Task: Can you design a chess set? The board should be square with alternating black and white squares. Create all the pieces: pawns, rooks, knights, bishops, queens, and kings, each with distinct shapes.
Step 2687:
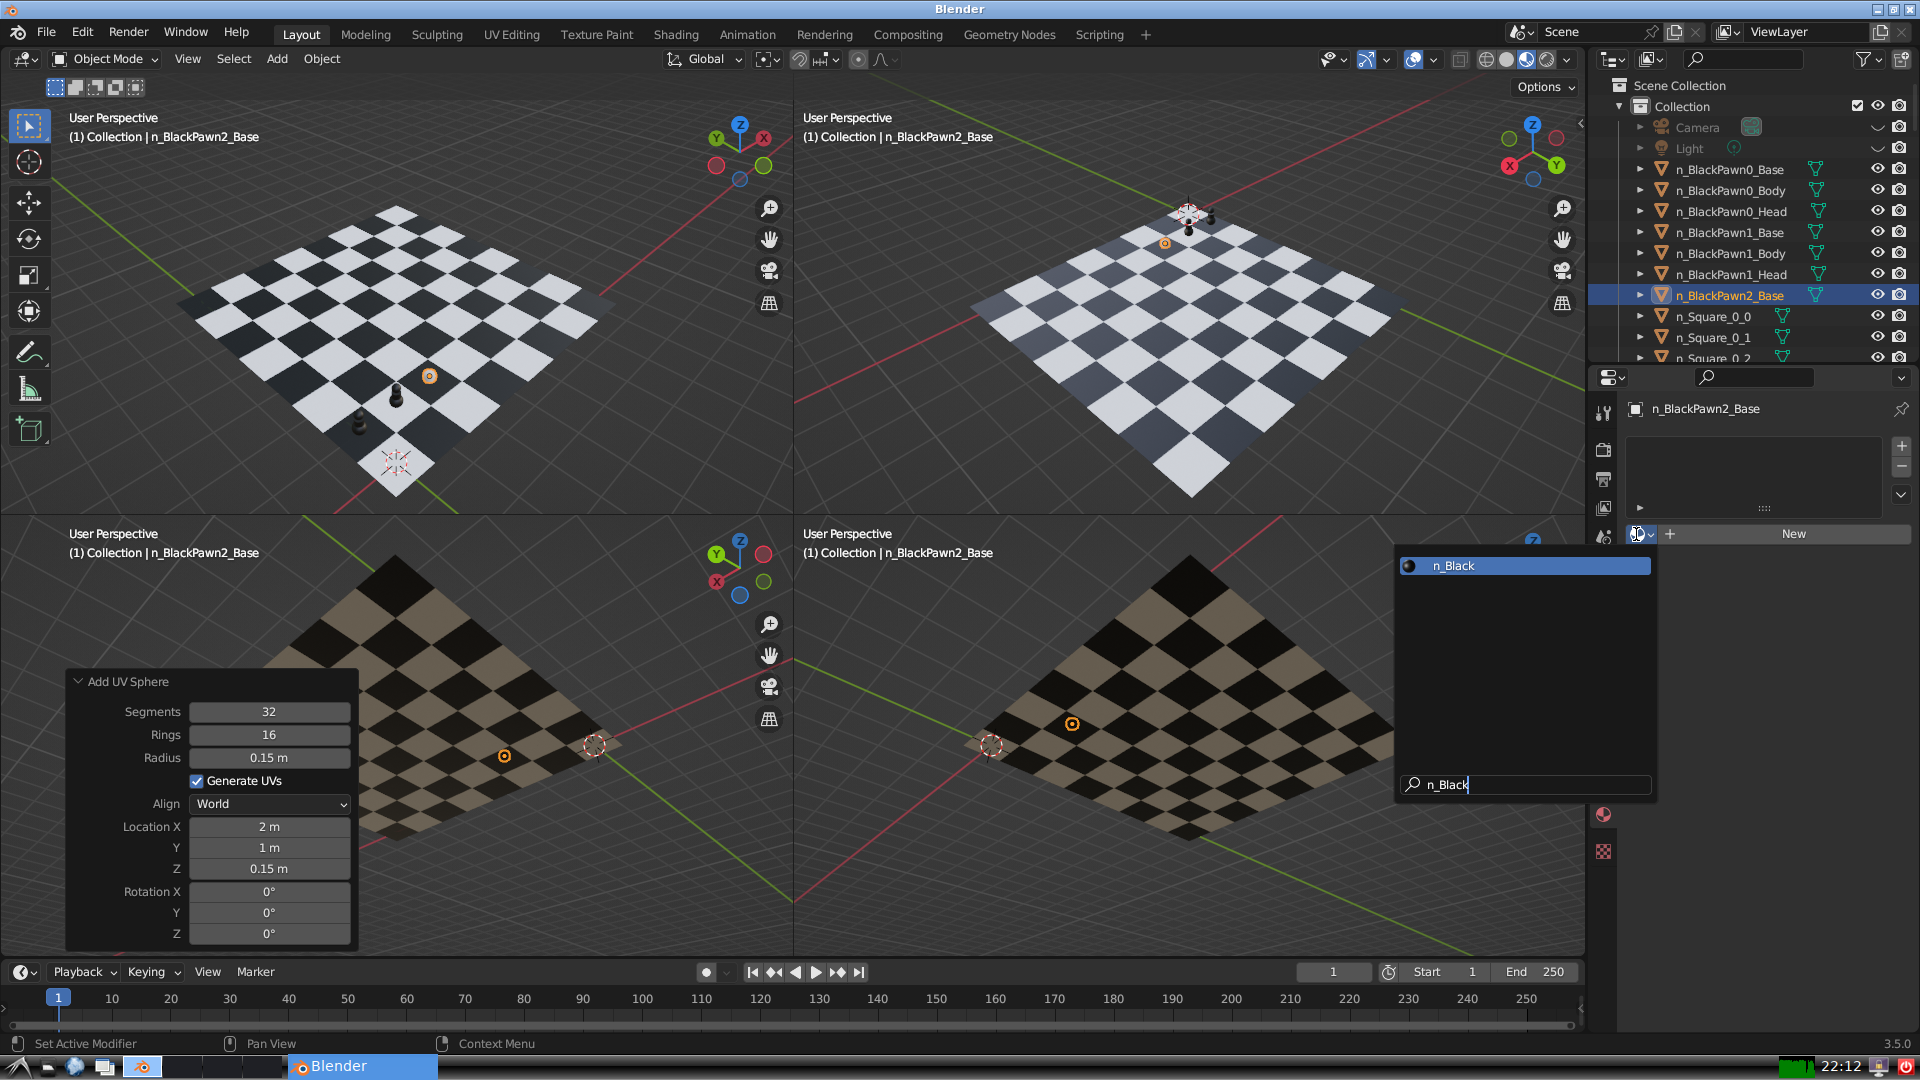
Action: {"key_press": ['Return']}